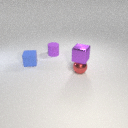
small purple metal cube above small red metal sphere